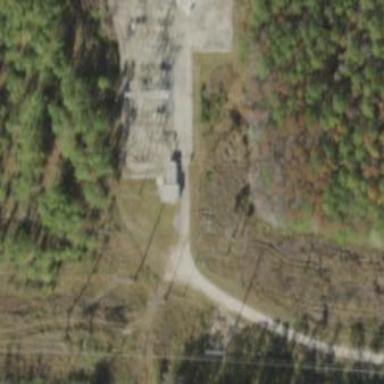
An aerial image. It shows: Outdoor power substation enclosed by fence. The substation operates at the transmission level.